Question: I just found out about 'multiple' attribute of a 'select' tag. I implemented it in my project but it doesn't look good and I have to hold ctrl to choose more than one, which is kind of annoying. I wanted to know if there is any way to style it to make it look better because the main goal is .

And the code:
'''
<div class="form-group">
<label class="col-form-label">Select some options</label>
<select class="form-control" id="aluno" multiple>
<option selected="true" disabled>Click to select</option>
<option>Option 1</option>
<option>Option 2</option>
<option>Option 3</option>
<option>Option 4</option>
<option>Option 5</option>
</select>
</div>
'''
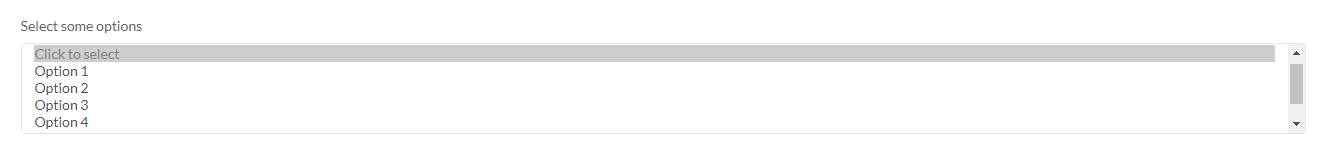
Answer: As @mrplungjan mentioned - "Holding ctrl to select more than one is a well-known UI/UX element that most ppl who need to select more than one thing know."
Essentially, most people looking to select multiple options out of a select menu should be familiar with the ctrl function, to select multiple. This is why it is a default with the 'select' and 'option' elements.
However, you can write a script to combat this, and get the output you desire. Check out this example using jQuery.
'''
$('option').mousedown(function(e) {
e.preventDefault();
var originalScrollTop = $(this).parent().scrollTop();
console.log(originalScrollTop);
$(this).prop('selected', $(this).prop('selected') ? false : true);
var self = this;
$(this).parent().focus();
setTimeout(function() {
$(self).parent().scrollTop(originalScrollTop);
}, 0);
return false;
});
'''
'''
<script src="https://cdnjs.cloudflare.com/ajax/libs/jquery/1.7/jquery.min.js"></script>
<div class="form-group">
<label class="col-form-label">Select some options</label>
<select class="form-control" id="aluno" multiple>
<option selected="true" disabled>Click to select</option>
<option>Option 1</option>
<option>Option 2</option>
<option>Option 3</option>
<option>Option 4</option>
<option>Option 5</option>
</select>
</div>
'''
Look <URL> for more information on styling select and option elements. It may be easiest to apply a Bootstrap library.